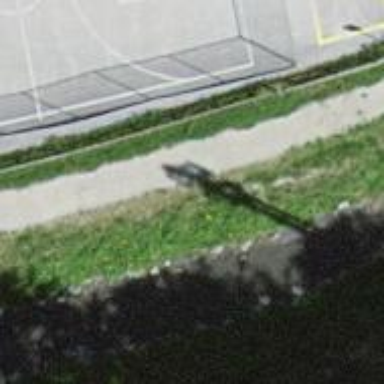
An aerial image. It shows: Footway with ground surface.